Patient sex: F
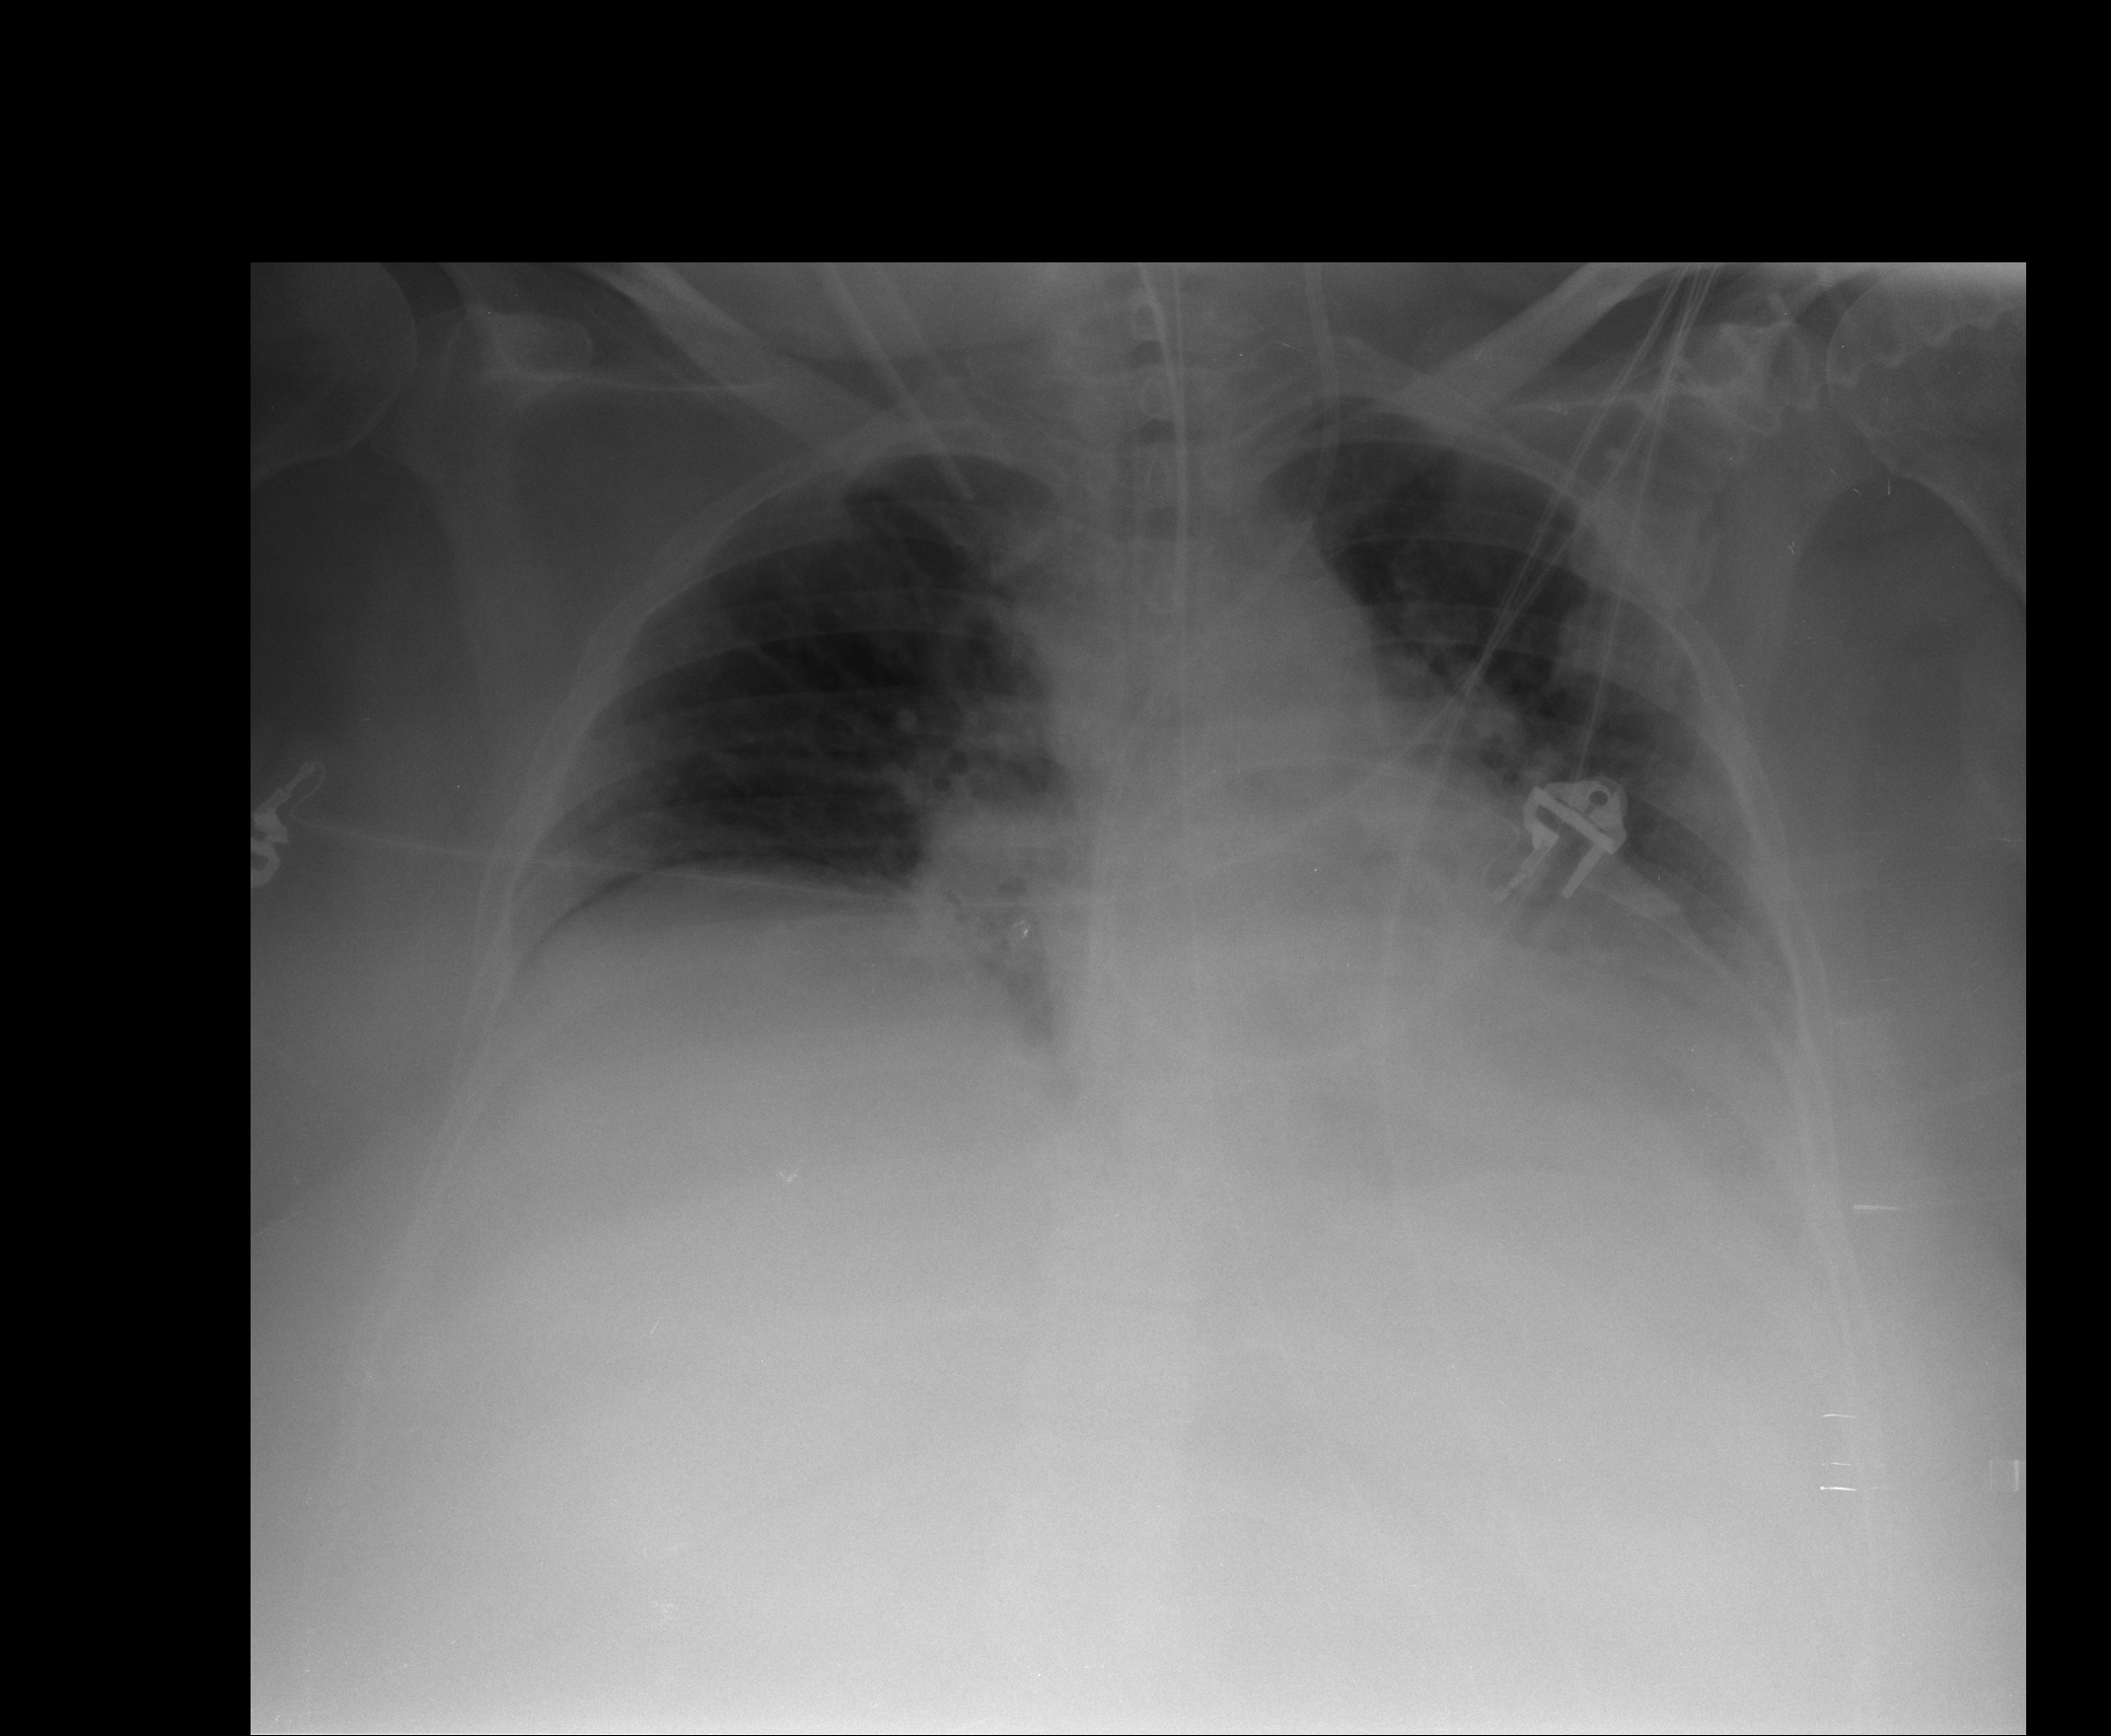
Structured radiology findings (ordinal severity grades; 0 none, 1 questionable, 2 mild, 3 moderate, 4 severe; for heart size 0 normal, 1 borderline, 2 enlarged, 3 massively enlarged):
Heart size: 1
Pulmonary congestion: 1
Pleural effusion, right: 0
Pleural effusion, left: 2
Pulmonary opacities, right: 0
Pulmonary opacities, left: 1
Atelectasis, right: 2
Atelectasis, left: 3